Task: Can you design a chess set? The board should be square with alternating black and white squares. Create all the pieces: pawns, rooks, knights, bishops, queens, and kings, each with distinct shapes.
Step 5458:
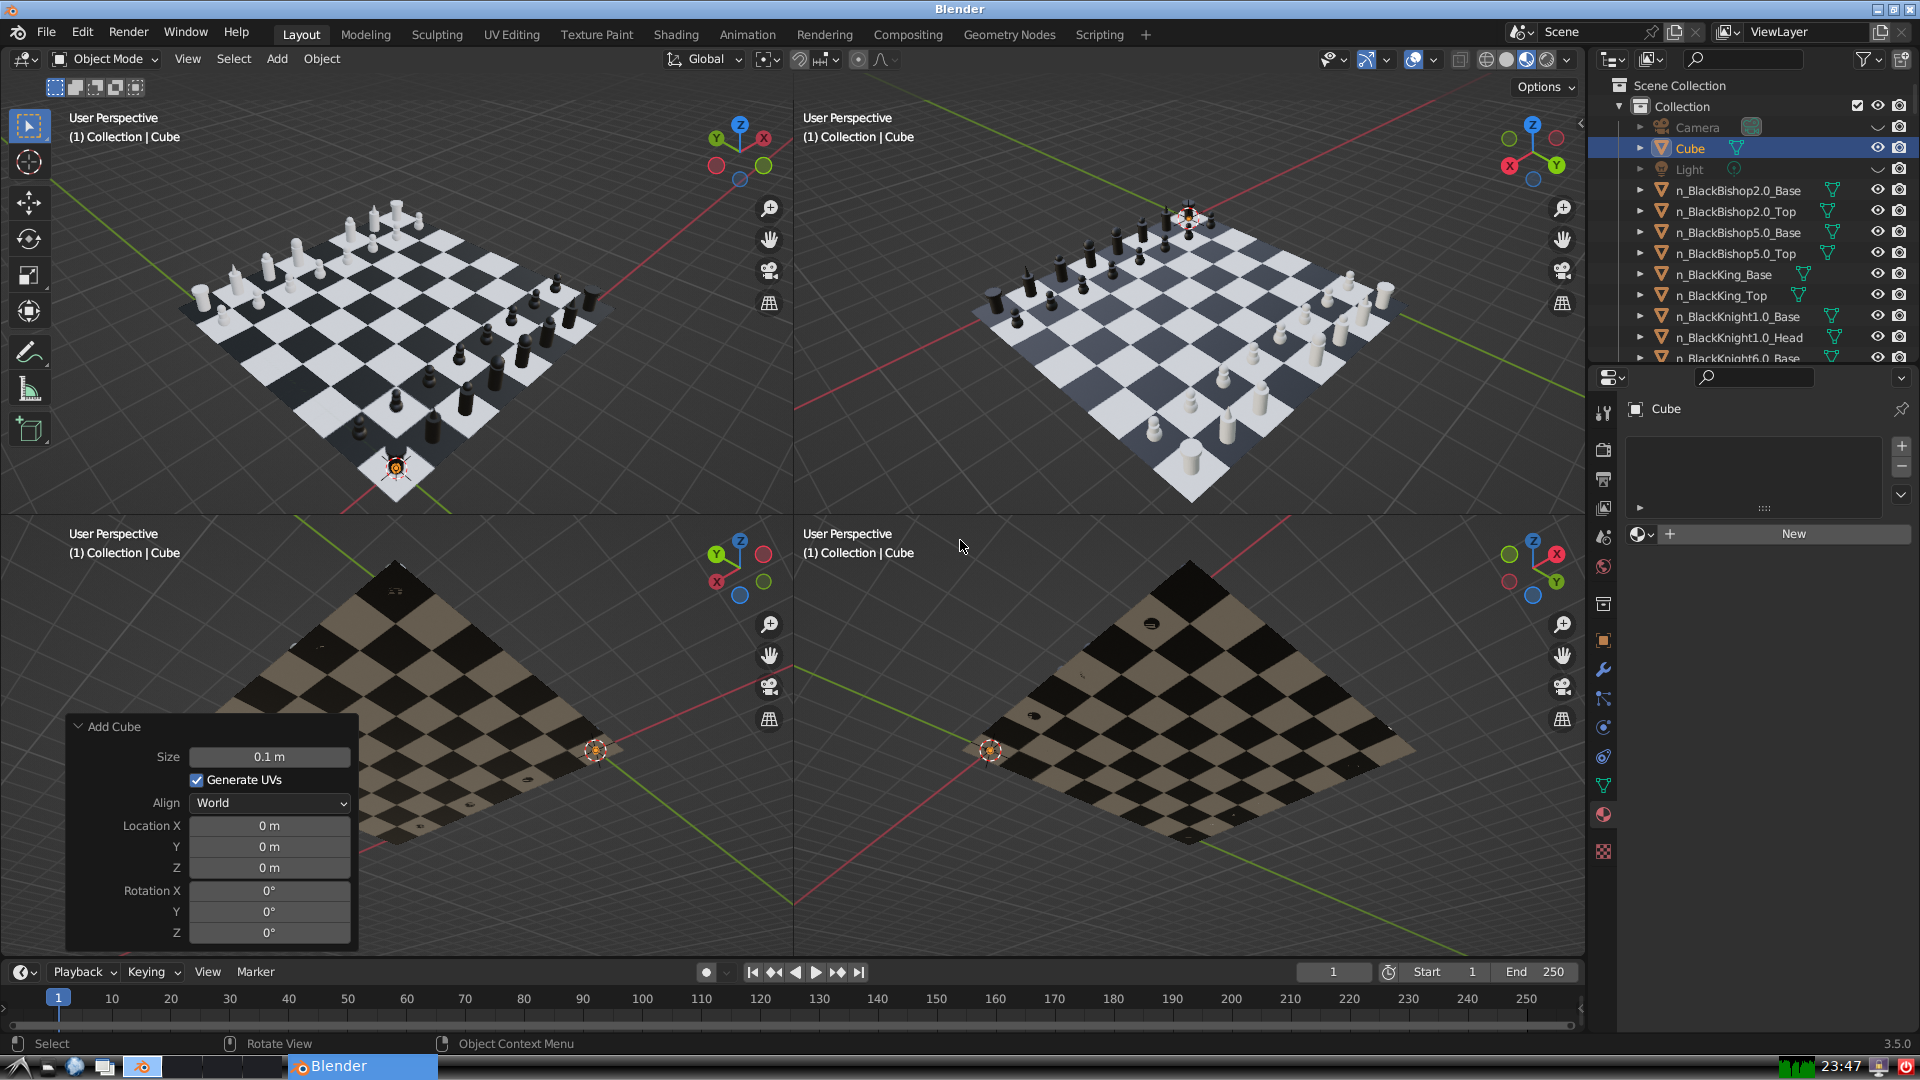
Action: {"mouse_move": [270, 826]}